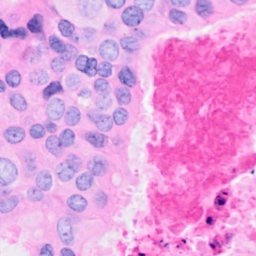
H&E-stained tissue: Breast